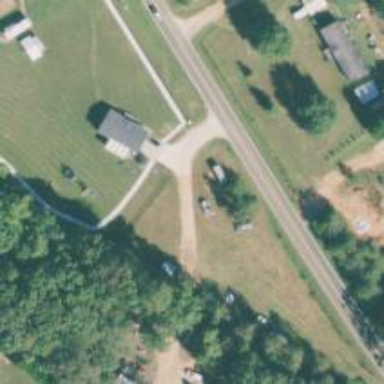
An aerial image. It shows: Unmarked road crossing.